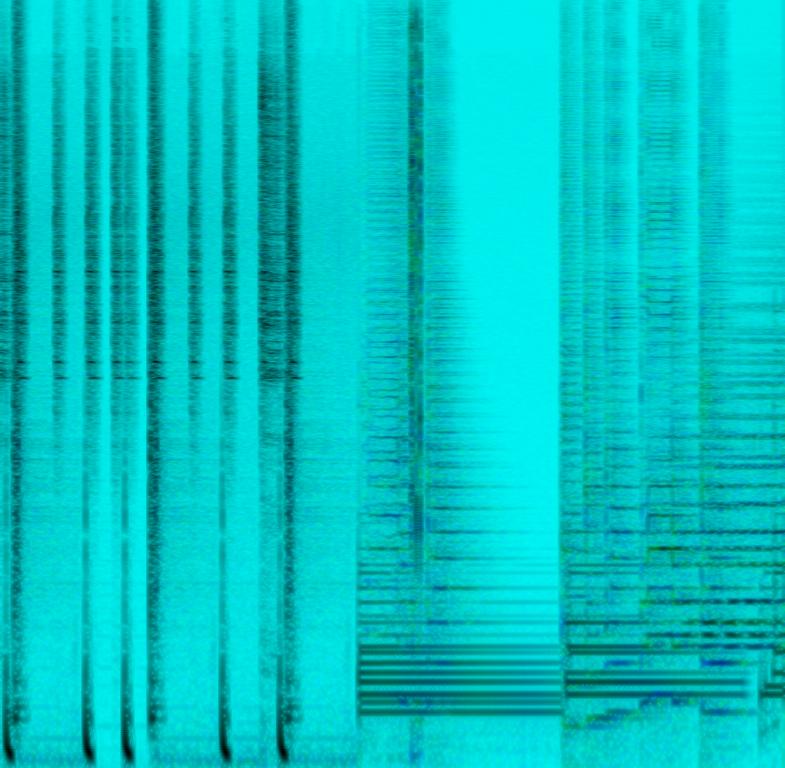
The music features a synth sound playing a repeating melody. An electric piano accompanies the melody with chords. In the second half of the music except the drums and bass guitar kick in. Listening to this music I get lounge vibes.